Question: Count the number of objects in the diagram.
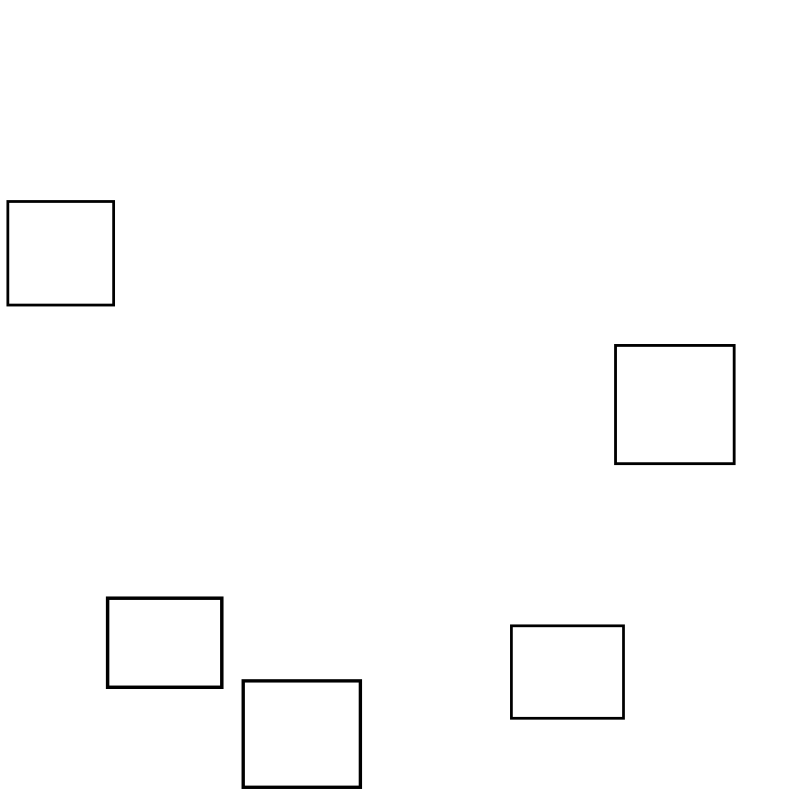
Answer: 5